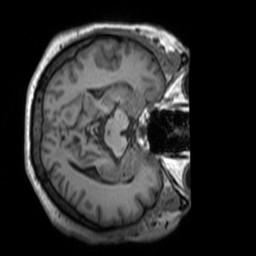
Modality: T1w
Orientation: axial
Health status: ill
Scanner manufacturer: siemens
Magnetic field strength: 3 T
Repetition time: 1.7 s
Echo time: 0.00239 s